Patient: sex M, age 71
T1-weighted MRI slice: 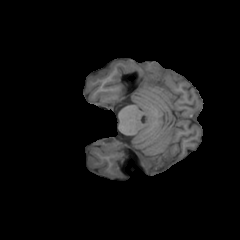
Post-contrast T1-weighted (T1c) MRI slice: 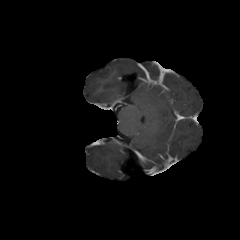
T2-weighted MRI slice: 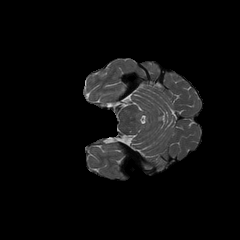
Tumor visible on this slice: no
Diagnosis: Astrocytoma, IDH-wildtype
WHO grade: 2